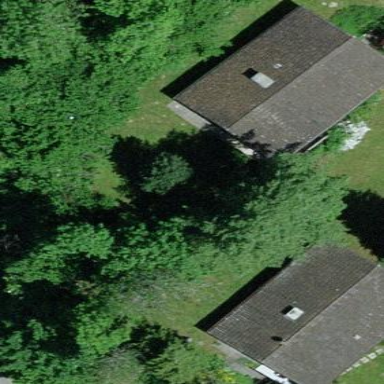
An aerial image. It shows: Detached building.